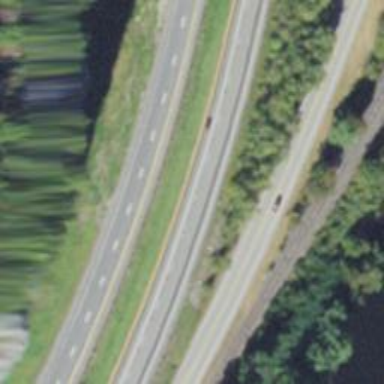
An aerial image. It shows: Asphalt motorway.